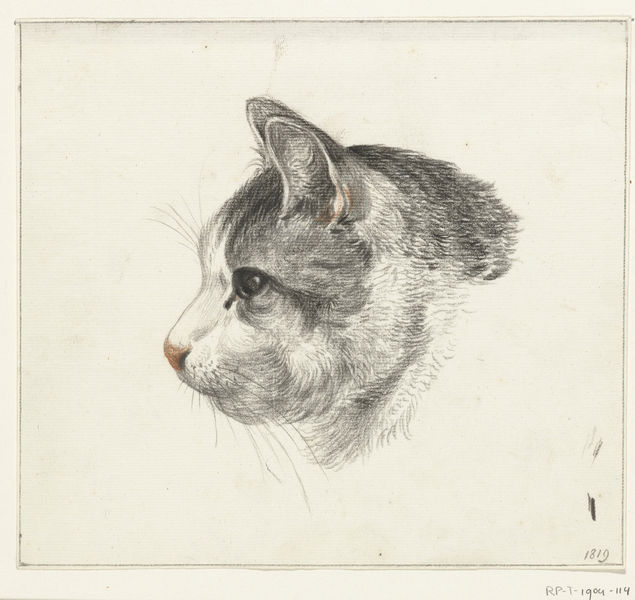
Titel: Kop van een kat, naar links
Künstler: Jean Bernard
Standort: Amsterdam
Institution: Rijksmuseum
Schlagwörter: red, white, black, gray, grey, hair, nose, old, painting, portrait, looking, pink, profile, ear, head, eyes, side, drawing, paper, fur, mouth, sketch, beard, cat, side view, colored, coloured, ears, pastel, study, pencil, animal, eye, shading, snout, whiskers, crayon, cheek, pet, border, moustache, 1904, shaded, cute, mittens, feline, muzzle, wiskers, red nose, cats, contempt, blackandwhite, kin, 1819, black eye, pencil on paper, black and white fur, tabby, 114, rp-t